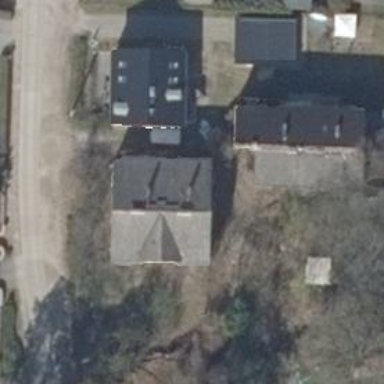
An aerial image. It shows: Residential building with gabled roof.